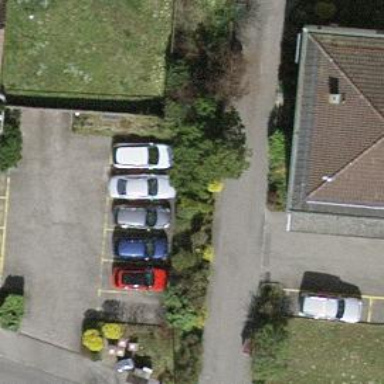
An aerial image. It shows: Alleyway designated as service road.